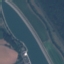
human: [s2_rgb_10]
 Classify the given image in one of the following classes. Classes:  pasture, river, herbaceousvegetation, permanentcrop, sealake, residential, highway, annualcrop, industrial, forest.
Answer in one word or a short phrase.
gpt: River